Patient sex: M
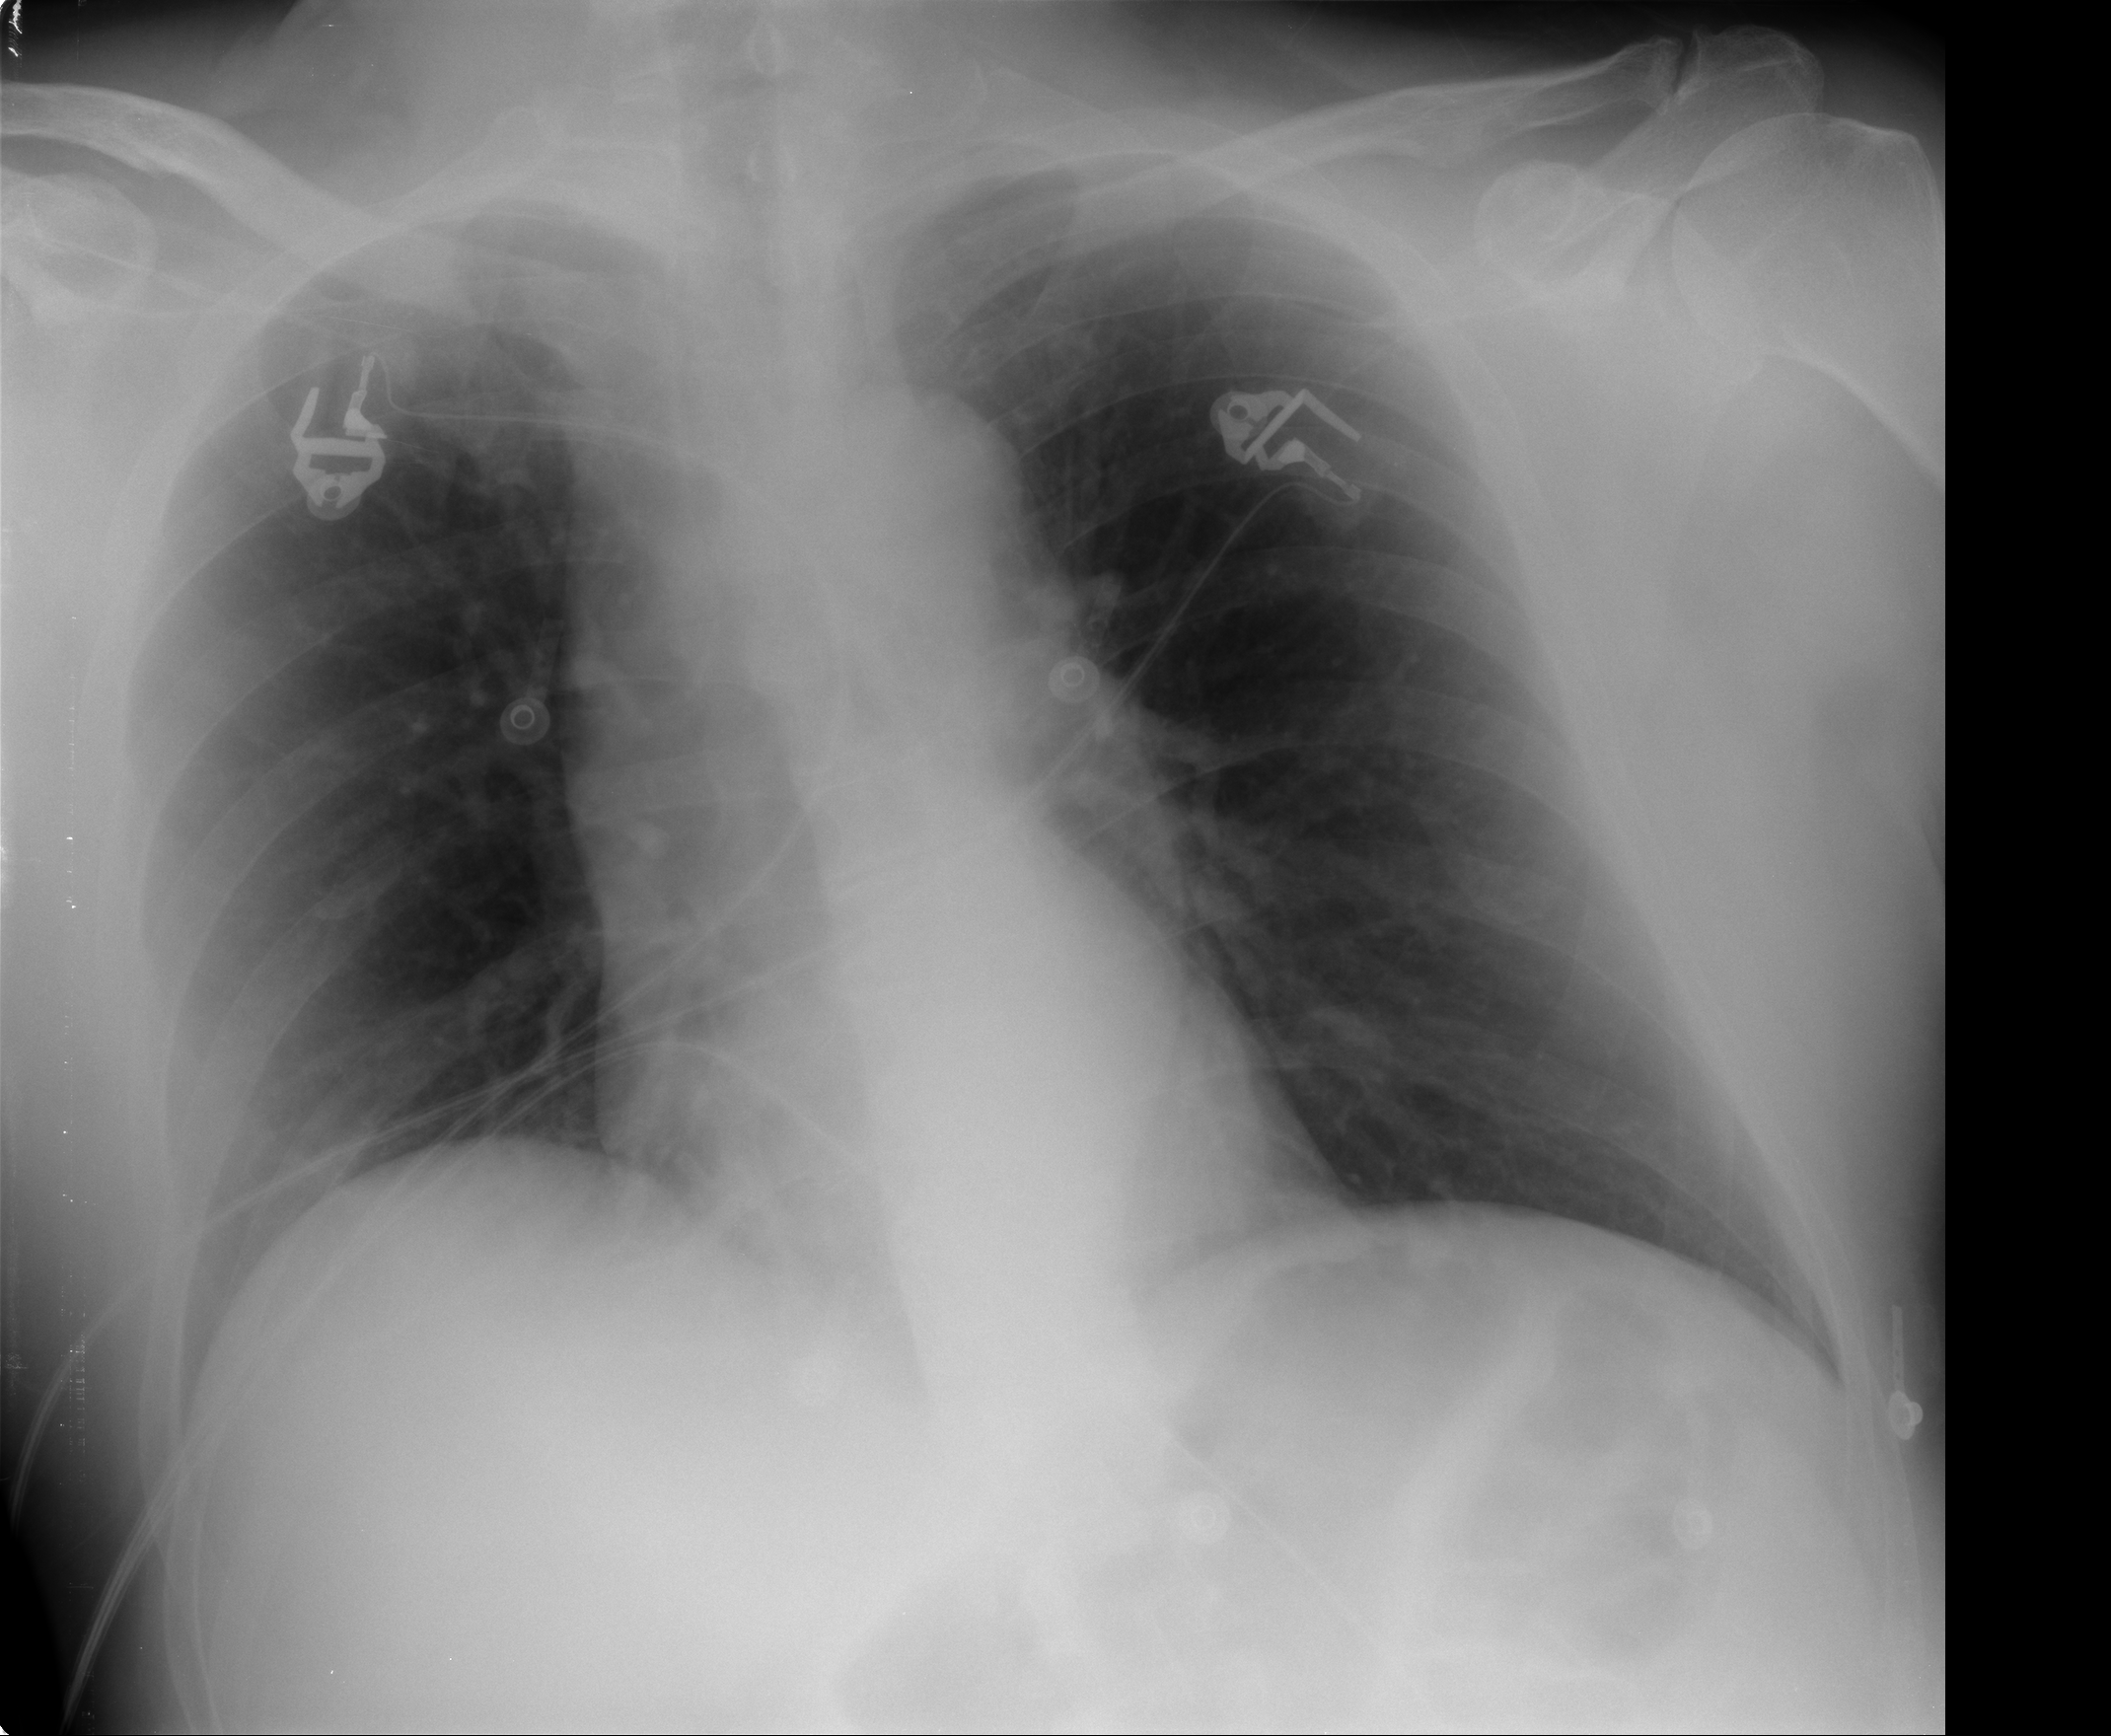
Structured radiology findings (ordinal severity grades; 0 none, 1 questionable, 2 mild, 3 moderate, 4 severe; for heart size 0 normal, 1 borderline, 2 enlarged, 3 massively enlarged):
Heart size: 0
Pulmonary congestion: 0
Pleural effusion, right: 0
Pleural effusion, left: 0
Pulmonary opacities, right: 0
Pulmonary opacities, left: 0
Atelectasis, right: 1
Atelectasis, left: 0